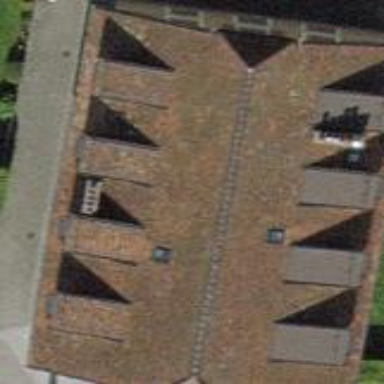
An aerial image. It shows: Building with roof made of roof tiles.